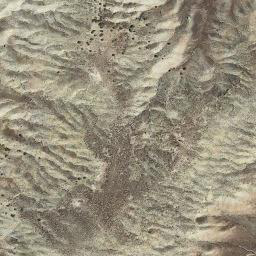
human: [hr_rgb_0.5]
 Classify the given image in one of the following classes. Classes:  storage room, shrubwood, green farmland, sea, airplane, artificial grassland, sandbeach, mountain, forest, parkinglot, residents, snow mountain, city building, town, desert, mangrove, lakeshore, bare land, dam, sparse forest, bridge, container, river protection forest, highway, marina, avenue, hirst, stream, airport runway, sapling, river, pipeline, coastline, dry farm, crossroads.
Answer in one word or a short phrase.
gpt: mountain